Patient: sex M, age 61
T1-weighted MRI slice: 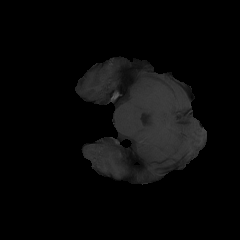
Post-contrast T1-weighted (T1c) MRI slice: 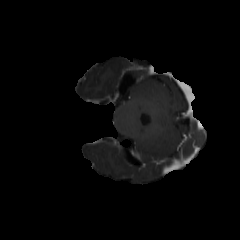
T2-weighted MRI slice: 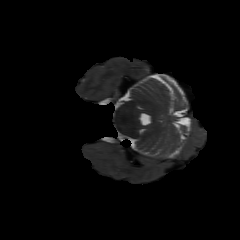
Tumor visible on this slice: no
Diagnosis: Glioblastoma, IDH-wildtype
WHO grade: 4